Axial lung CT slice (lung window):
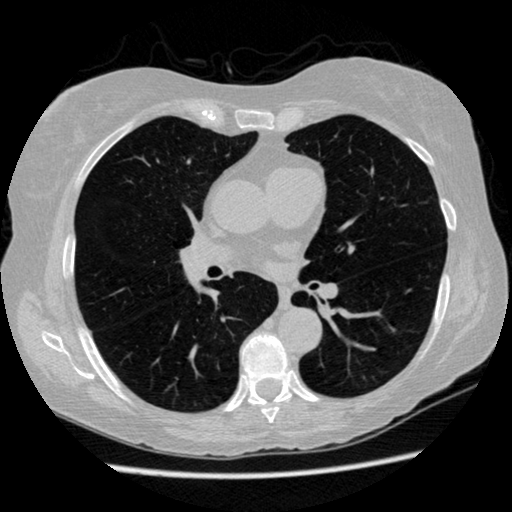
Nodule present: no